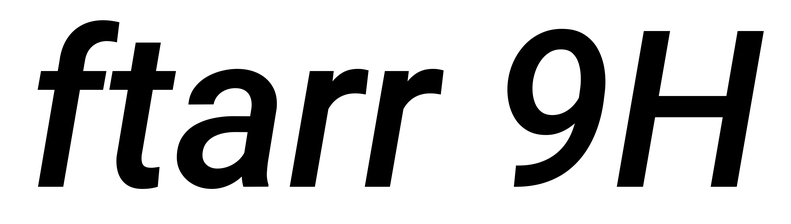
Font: Roboto-Italic_Medium_Italic